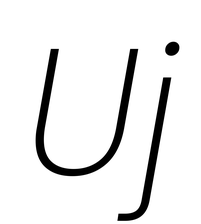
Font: Poppins-ExtraLightItalic